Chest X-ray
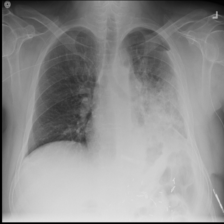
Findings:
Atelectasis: negative
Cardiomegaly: negative
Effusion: negative
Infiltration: negative
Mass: negative
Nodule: negative
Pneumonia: negative
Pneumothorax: negative
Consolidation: positive
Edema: negative
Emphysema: negative
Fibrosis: negative
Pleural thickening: negative
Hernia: negative